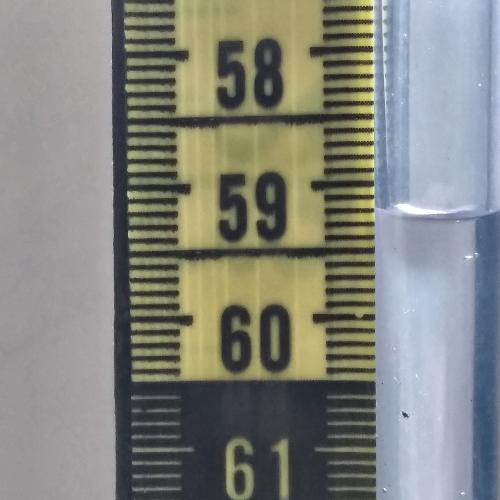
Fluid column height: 59.2 cm